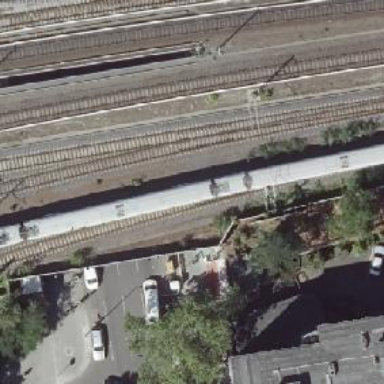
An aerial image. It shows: Bridge with electrified railway tracks featuring contact line.